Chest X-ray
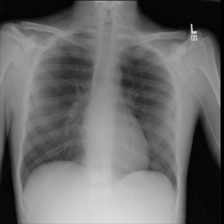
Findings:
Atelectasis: negative
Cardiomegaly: negative
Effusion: negative
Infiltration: negative
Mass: negative
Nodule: negative
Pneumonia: negative
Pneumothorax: negative
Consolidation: negative
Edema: negative
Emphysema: negative
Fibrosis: negative
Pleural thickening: negative
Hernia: negative